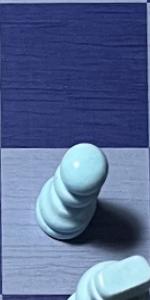
Label: Pawn_White